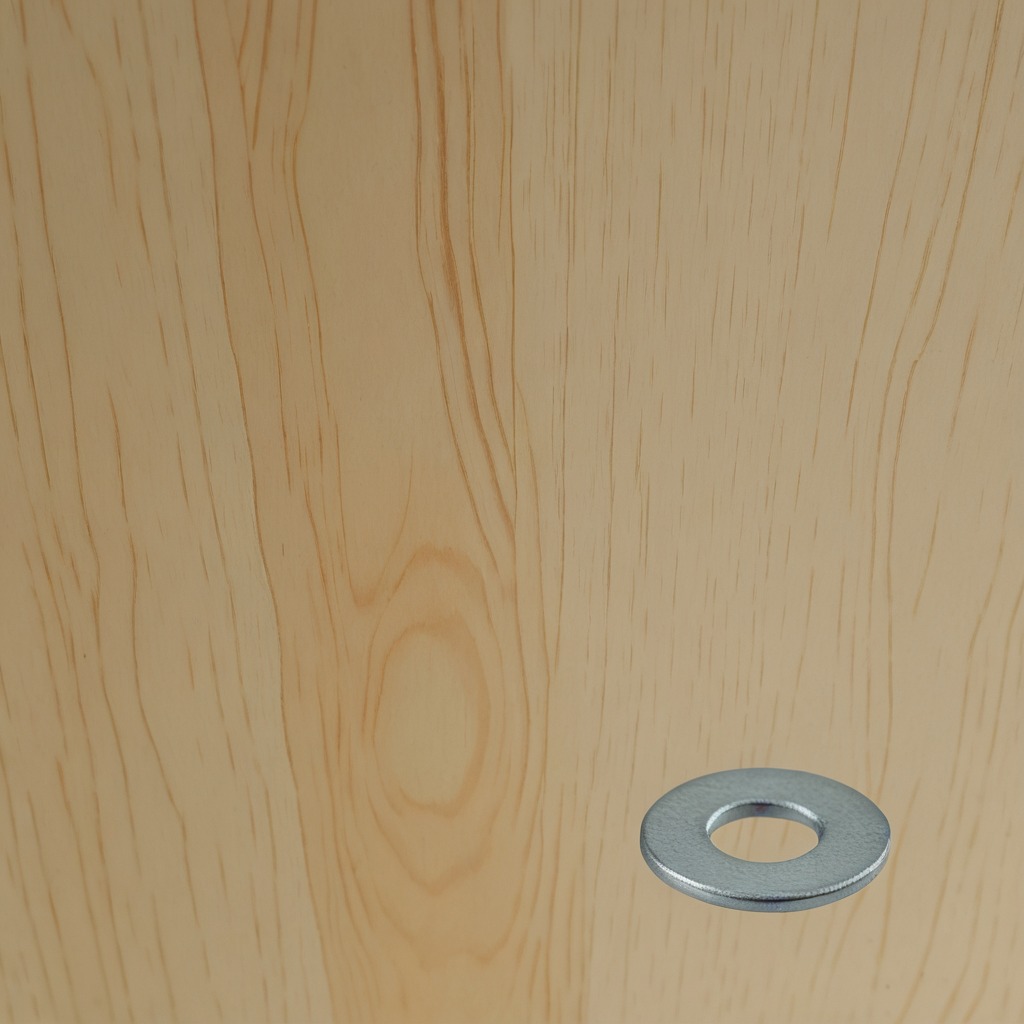
A flat metal washer lying on the plywood surface in a paint workshop lit by afternoon window light.